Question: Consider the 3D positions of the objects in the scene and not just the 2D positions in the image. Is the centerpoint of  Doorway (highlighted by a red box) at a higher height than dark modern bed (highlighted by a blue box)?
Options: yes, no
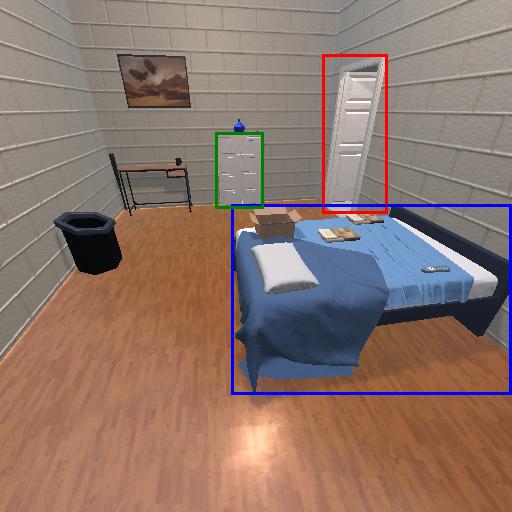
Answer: yes